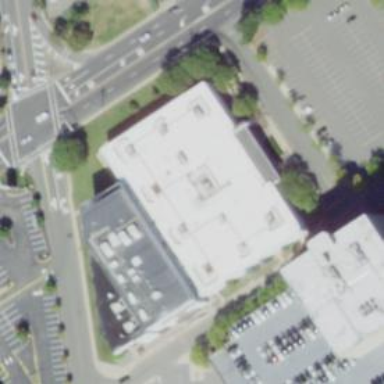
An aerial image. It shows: Cinema.